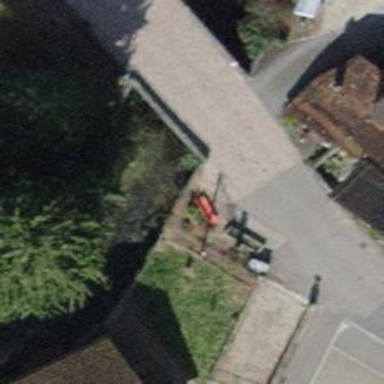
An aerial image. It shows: Red bench.